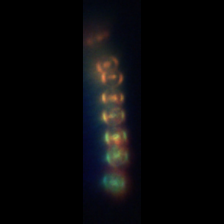
Taxon: Thalassiosira
Group: Diatoms